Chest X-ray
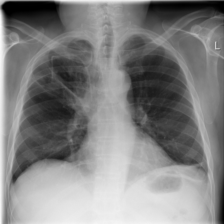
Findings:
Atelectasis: positive
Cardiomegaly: negative
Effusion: negative
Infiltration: negative
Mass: negative
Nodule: negative
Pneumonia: negative
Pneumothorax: negative
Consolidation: negative
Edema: negative
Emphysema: negative
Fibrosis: negative
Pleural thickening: negative
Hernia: negative